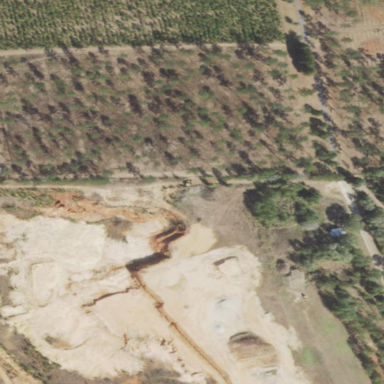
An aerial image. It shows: Quarry area.